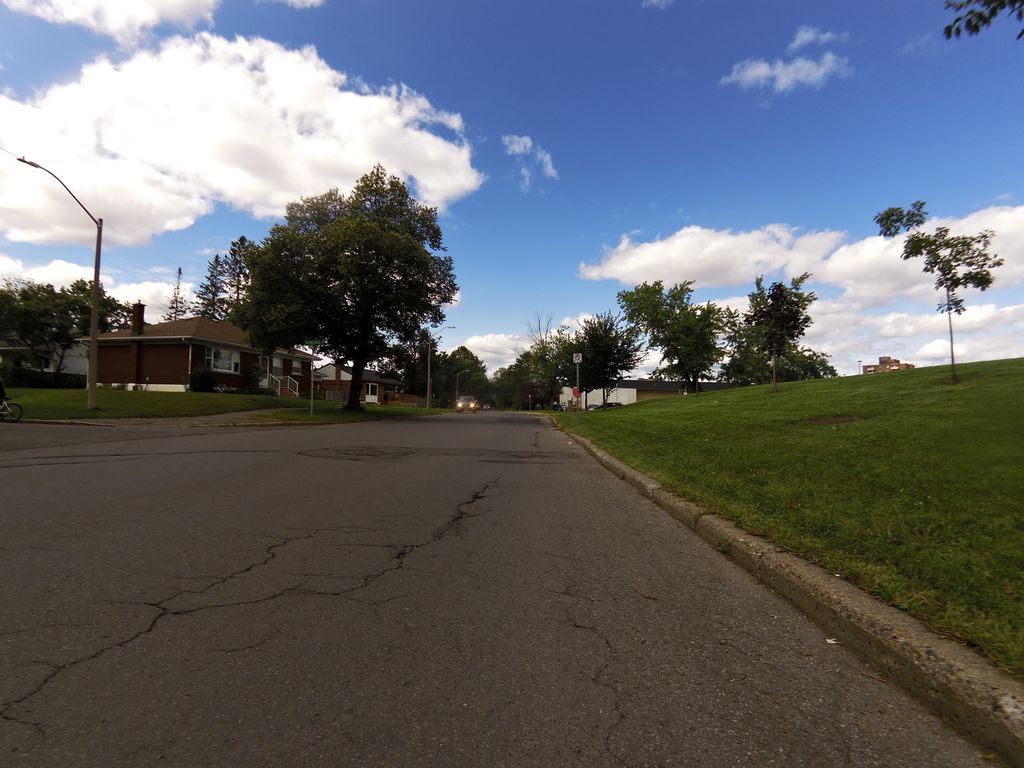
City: ottawa-gatineau